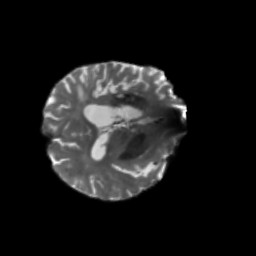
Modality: T2w
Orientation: axial
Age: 70
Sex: male
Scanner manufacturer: siemens
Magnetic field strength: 3 T
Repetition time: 5.25 s
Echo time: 0.08 s